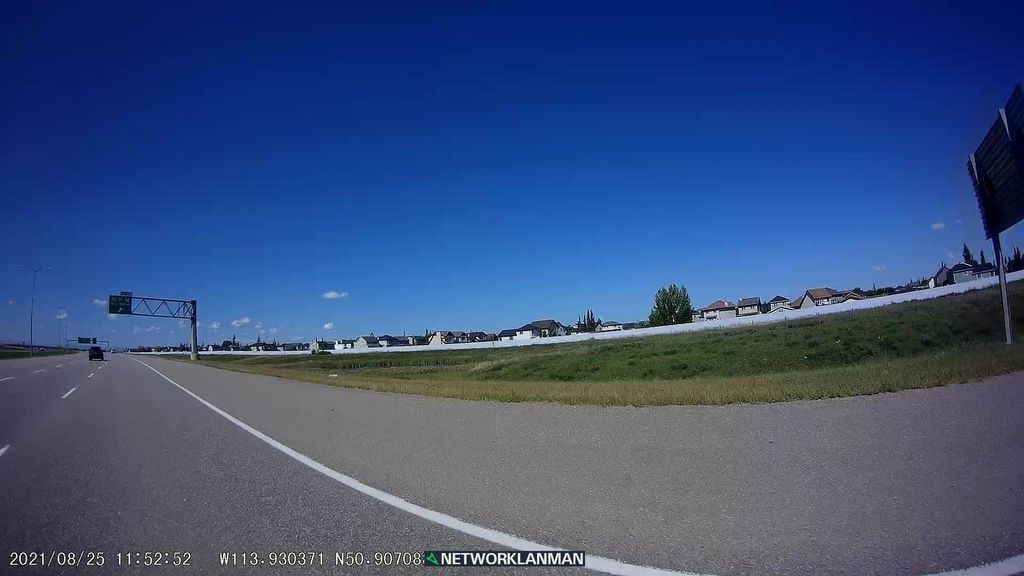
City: calgary